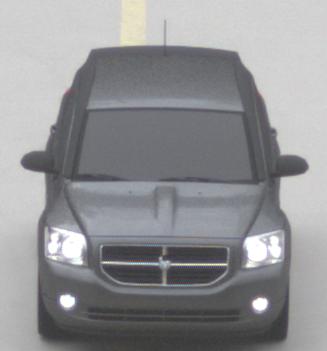
Make: Dodge
Model: Caliber 1.8
Detailed model: Caliber
Model produced from: 2006/06
Model produced until: 2009/03
Doors: 5
Color: gray
Road condition: dry road
Daytime: morning or afternoon
Contrast: low contrast